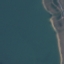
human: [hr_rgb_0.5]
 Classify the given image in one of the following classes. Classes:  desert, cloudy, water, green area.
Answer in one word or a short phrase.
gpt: water